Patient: sex M, age 78
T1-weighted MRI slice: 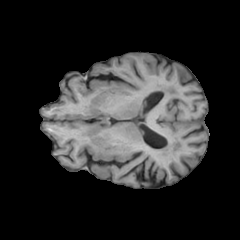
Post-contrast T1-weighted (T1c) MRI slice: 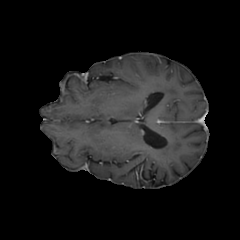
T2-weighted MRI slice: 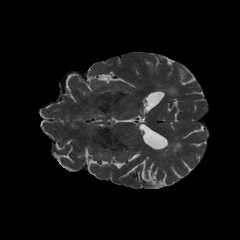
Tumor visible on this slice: no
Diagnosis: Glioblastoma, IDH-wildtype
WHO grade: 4